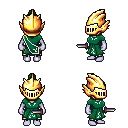
a pixel art fantasy rpg character, female body template, dark elf, purple skin, sash dress, gold greaves, green short topknot hairstyle, gold helm, dagger, four views (front, back, left, right), 2x2 character sprite sheet, small pixel art, hard edges, no anti-aliasing